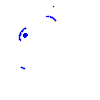
Particle: pion